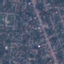
Land use / land cover: Residential